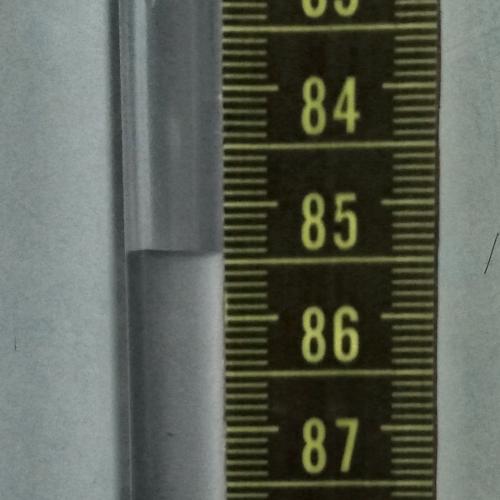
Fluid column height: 85.4 cm